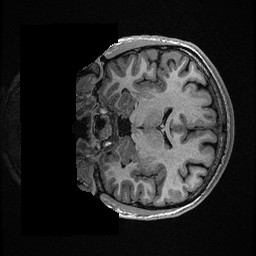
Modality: T1w
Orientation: coronal
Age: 21
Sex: female
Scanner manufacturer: ge
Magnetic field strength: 3 T
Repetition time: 0.006952 s
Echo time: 0.00292 s